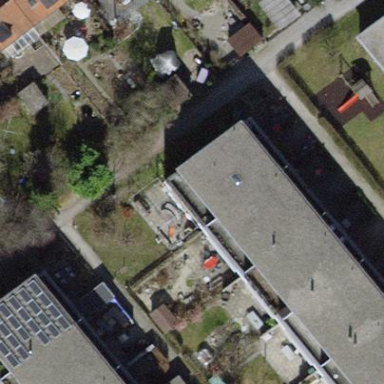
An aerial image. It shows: Building with flat roof.